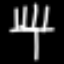
Label: fork